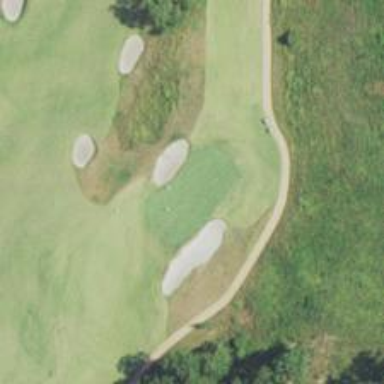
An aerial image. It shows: Golf hole.